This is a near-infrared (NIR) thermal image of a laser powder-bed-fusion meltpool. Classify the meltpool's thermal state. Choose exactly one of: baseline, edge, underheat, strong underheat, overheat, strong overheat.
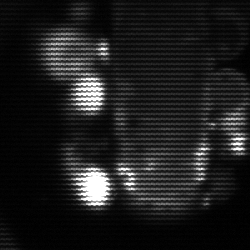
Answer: strong underheat